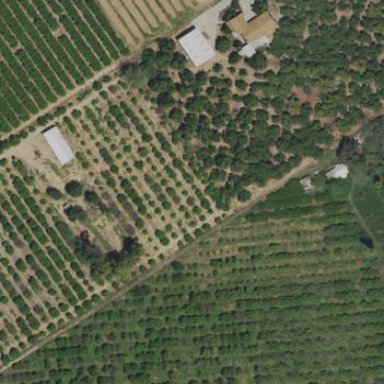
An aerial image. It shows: Orchard.